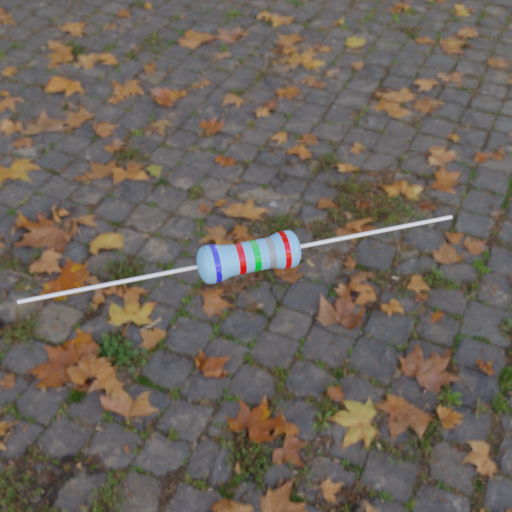
Resistor colour bands (in order): blue, red, green, gray, red